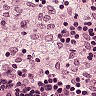
Metastatic tissue present: no